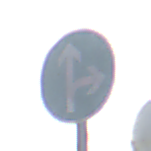
Verkehrszeichen: VorgeschriebeneFahrtrichtungGeradeausOderRechts
Umgebung: Outdoor, Urban
Tageszeit: MorningAfternoon
Wetter: PartlyCloudy
Licht: Natural
Jahreszeit: NotSpecified
Kontrast: MediumContrast